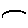
Label: fish